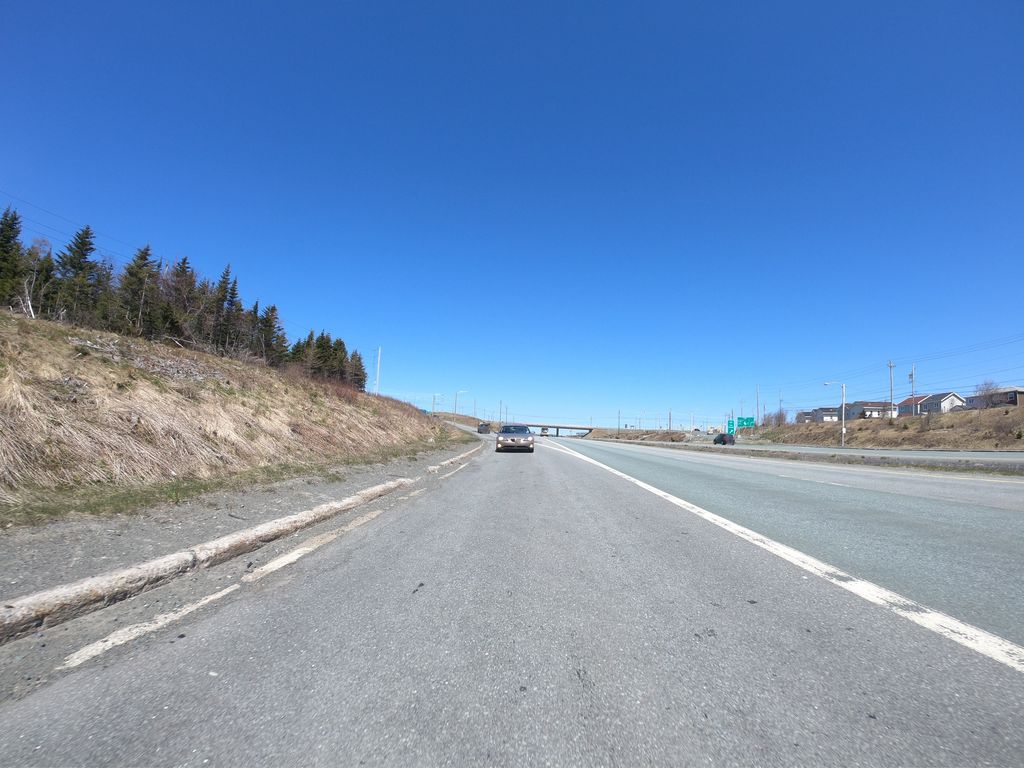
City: st_johns